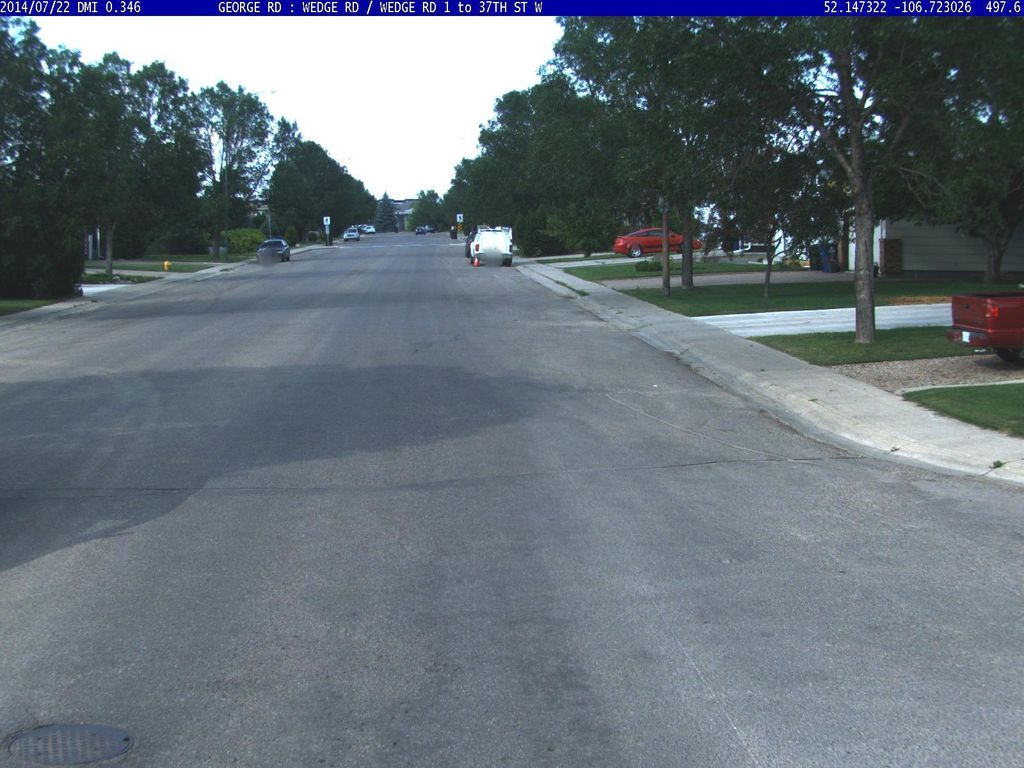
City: saskatoon